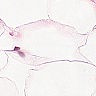
Metastatic tissue present: no